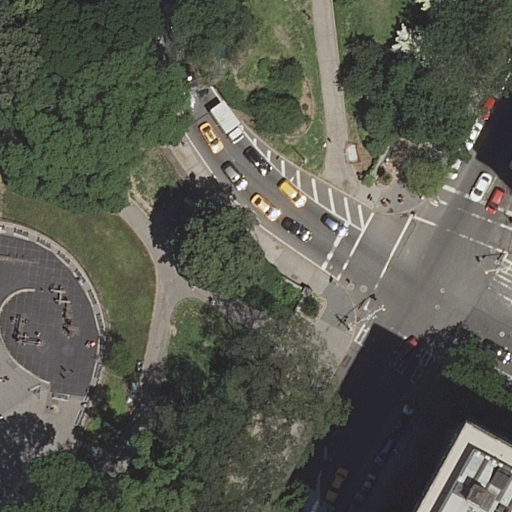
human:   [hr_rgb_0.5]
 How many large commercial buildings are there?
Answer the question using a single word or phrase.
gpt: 0

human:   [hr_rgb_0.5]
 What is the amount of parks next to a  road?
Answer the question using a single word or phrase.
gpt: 1

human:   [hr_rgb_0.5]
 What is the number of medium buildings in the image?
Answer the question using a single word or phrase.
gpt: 1

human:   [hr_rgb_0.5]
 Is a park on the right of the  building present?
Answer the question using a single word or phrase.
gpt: no

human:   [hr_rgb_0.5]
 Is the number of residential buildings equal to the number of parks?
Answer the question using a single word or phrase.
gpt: yes

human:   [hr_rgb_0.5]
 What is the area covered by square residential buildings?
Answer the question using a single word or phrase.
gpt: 0m2

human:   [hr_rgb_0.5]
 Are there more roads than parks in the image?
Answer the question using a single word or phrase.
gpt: yes

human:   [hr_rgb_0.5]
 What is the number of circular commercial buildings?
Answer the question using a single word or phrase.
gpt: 0

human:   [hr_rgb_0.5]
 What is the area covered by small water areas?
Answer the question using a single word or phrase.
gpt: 0m2

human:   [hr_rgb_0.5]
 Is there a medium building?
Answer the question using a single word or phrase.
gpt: yes

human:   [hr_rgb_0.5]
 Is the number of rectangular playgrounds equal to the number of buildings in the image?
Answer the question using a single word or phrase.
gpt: no

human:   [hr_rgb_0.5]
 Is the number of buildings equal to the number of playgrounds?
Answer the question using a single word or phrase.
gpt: yes

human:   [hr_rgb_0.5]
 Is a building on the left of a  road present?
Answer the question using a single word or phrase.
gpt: no

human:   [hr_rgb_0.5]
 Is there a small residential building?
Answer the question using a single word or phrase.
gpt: no

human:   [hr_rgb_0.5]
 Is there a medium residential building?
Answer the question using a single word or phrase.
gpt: yes

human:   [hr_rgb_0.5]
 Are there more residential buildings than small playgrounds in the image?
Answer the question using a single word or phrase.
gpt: yes

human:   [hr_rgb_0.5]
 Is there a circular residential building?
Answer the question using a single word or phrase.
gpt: no

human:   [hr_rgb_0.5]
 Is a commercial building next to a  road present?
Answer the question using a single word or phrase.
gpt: no

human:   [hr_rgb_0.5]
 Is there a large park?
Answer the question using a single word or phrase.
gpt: yes

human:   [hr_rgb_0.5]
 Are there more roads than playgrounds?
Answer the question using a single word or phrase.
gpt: yes

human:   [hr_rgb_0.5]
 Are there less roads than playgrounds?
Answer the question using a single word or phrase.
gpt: no

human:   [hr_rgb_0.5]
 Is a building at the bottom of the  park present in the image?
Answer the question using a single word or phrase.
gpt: yes

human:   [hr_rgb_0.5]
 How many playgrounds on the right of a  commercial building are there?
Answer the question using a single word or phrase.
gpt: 0

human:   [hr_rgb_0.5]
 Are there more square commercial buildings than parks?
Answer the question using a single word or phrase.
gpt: no

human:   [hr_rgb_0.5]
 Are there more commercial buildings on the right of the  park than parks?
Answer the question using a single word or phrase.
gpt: no

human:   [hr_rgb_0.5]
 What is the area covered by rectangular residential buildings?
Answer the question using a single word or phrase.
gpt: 227m2

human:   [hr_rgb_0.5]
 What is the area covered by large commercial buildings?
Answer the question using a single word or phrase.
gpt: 0m2

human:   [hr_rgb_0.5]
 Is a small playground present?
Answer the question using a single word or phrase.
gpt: no

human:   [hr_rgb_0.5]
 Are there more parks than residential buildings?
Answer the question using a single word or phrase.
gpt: no

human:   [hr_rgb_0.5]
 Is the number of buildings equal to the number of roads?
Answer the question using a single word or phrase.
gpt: no

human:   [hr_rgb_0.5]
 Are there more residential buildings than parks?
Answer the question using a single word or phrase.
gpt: no

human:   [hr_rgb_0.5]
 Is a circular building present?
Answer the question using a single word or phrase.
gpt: no

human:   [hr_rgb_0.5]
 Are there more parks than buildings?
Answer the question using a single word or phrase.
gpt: no

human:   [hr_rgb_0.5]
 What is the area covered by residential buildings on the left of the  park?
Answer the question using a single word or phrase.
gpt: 0m2

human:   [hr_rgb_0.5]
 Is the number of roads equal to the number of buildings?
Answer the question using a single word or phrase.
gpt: no

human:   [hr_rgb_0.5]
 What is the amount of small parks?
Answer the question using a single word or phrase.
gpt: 0